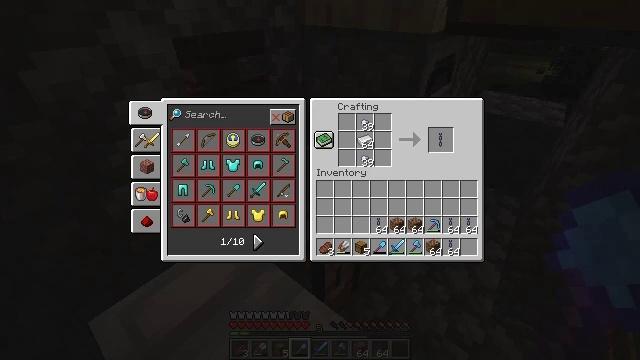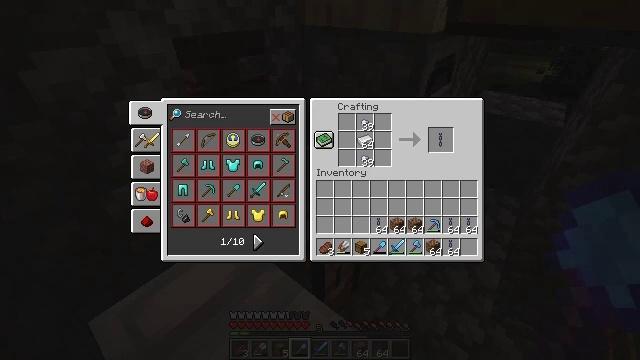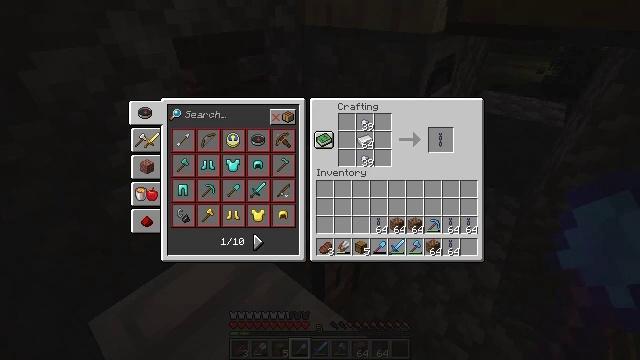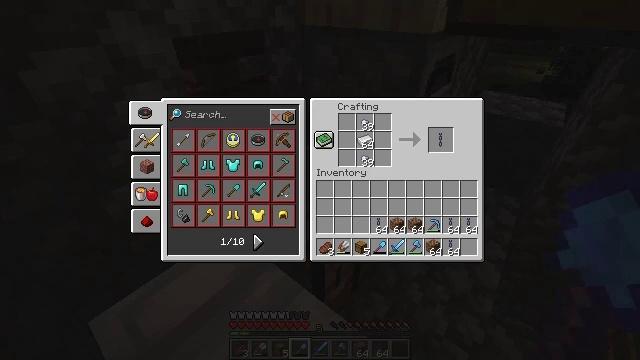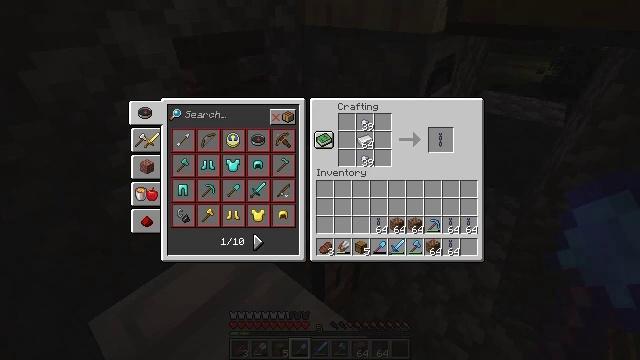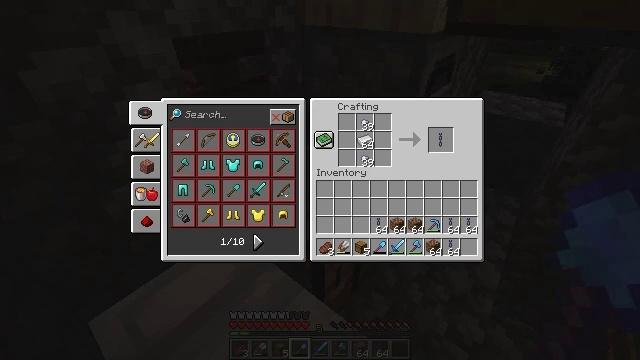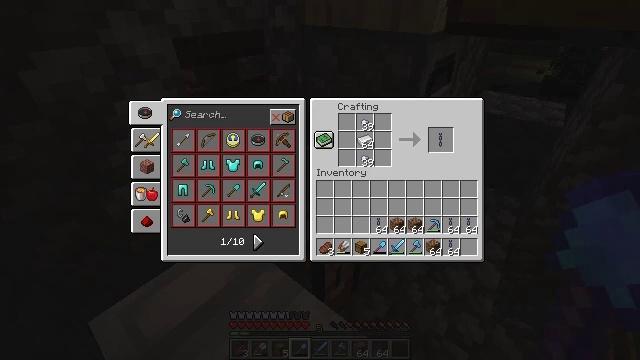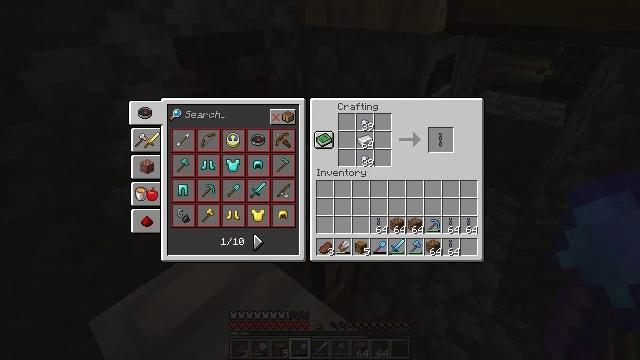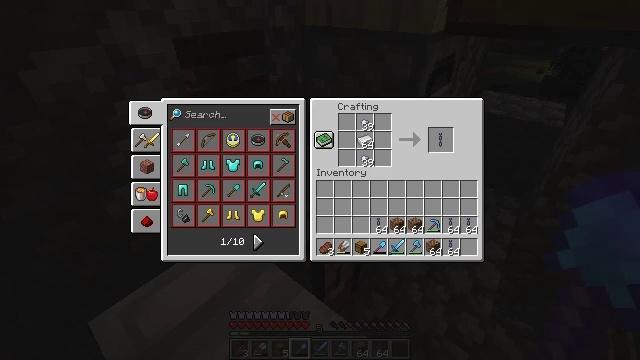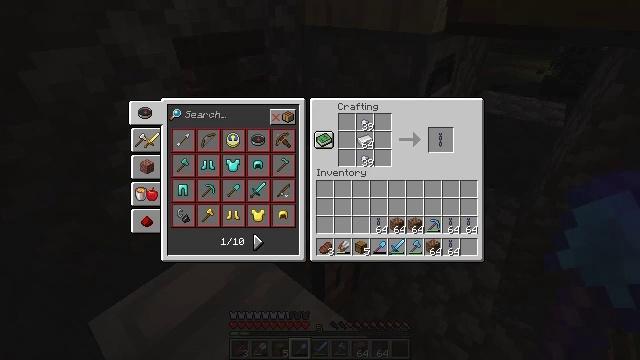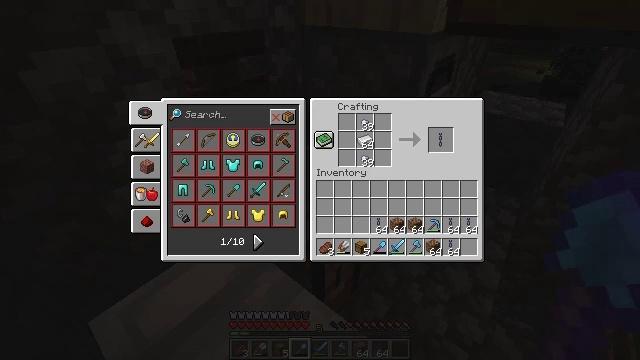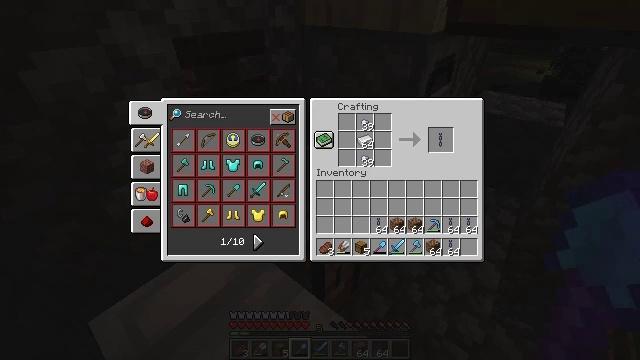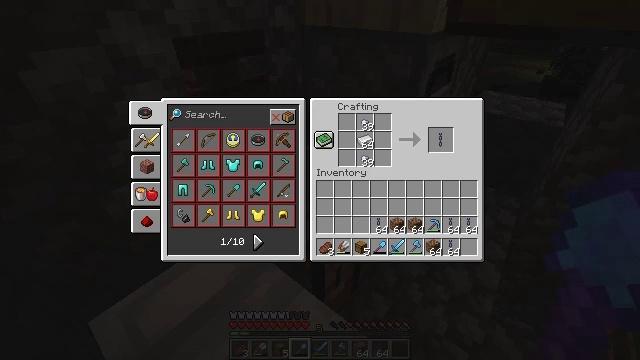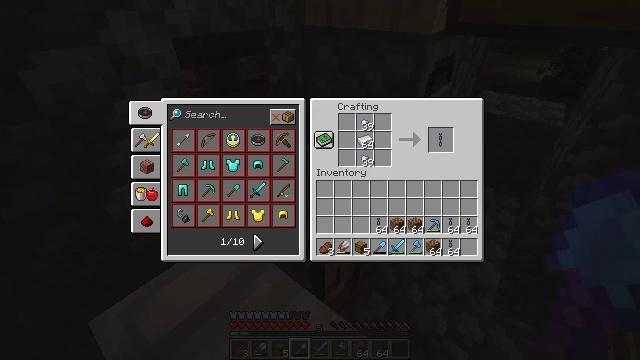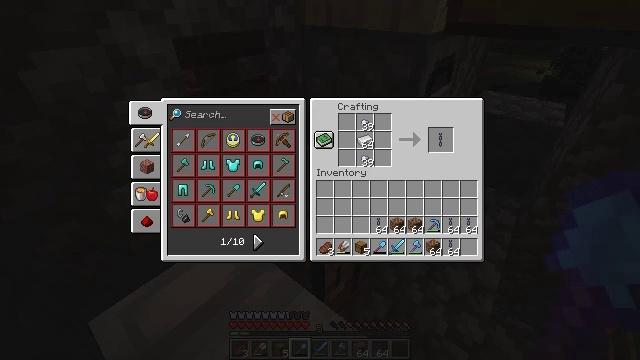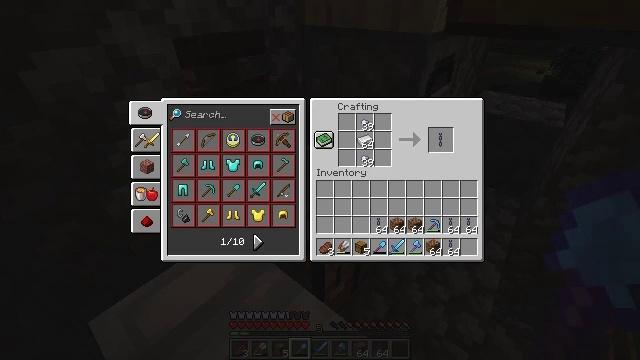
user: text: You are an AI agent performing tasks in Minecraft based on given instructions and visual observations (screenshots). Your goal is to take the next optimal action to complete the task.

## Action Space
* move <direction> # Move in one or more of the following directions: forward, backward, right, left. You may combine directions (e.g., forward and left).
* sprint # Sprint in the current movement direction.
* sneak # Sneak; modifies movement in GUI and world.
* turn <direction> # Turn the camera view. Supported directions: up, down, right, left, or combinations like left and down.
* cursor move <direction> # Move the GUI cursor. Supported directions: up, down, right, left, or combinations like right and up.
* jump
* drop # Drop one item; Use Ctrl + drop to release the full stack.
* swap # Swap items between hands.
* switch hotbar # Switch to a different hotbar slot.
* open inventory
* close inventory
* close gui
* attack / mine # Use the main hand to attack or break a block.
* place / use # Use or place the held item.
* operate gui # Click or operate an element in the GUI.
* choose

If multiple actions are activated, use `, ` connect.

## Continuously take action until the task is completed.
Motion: motion action
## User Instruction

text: Interact with the crafting table to craft a chain.
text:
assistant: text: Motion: no_op
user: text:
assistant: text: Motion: no_op
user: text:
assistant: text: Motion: no_op
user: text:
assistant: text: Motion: no_op
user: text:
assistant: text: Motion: no_op
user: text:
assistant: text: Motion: no_op
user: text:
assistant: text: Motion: no_op
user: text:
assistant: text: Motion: no_op
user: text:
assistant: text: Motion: no_op
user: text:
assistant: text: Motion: no_op
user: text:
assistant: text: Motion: no_op
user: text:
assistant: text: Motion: no_op
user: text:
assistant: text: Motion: no_op
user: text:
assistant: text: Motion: no_op
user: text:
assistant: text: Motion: no_op
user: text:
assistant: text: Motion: no_op
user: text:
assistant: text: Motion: no_op
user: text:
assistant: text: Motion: no_op
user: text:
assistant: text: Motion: no_op
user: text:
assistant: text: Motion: no_op
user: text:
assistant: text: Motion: no_op
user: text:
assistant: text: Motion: no_op
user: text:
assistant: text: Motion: no_op
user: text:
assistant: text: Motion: no_op
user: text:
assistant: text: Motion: no_op
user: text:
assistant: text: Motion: no_op
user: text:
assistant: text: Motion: no_op
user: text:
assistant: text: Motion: no_op
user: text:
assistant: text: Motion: no_op
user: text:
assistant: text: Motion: no_op